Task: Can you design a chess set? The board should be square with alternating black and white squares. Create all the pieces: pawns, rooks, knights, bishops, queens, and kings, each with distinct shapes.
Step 3304:
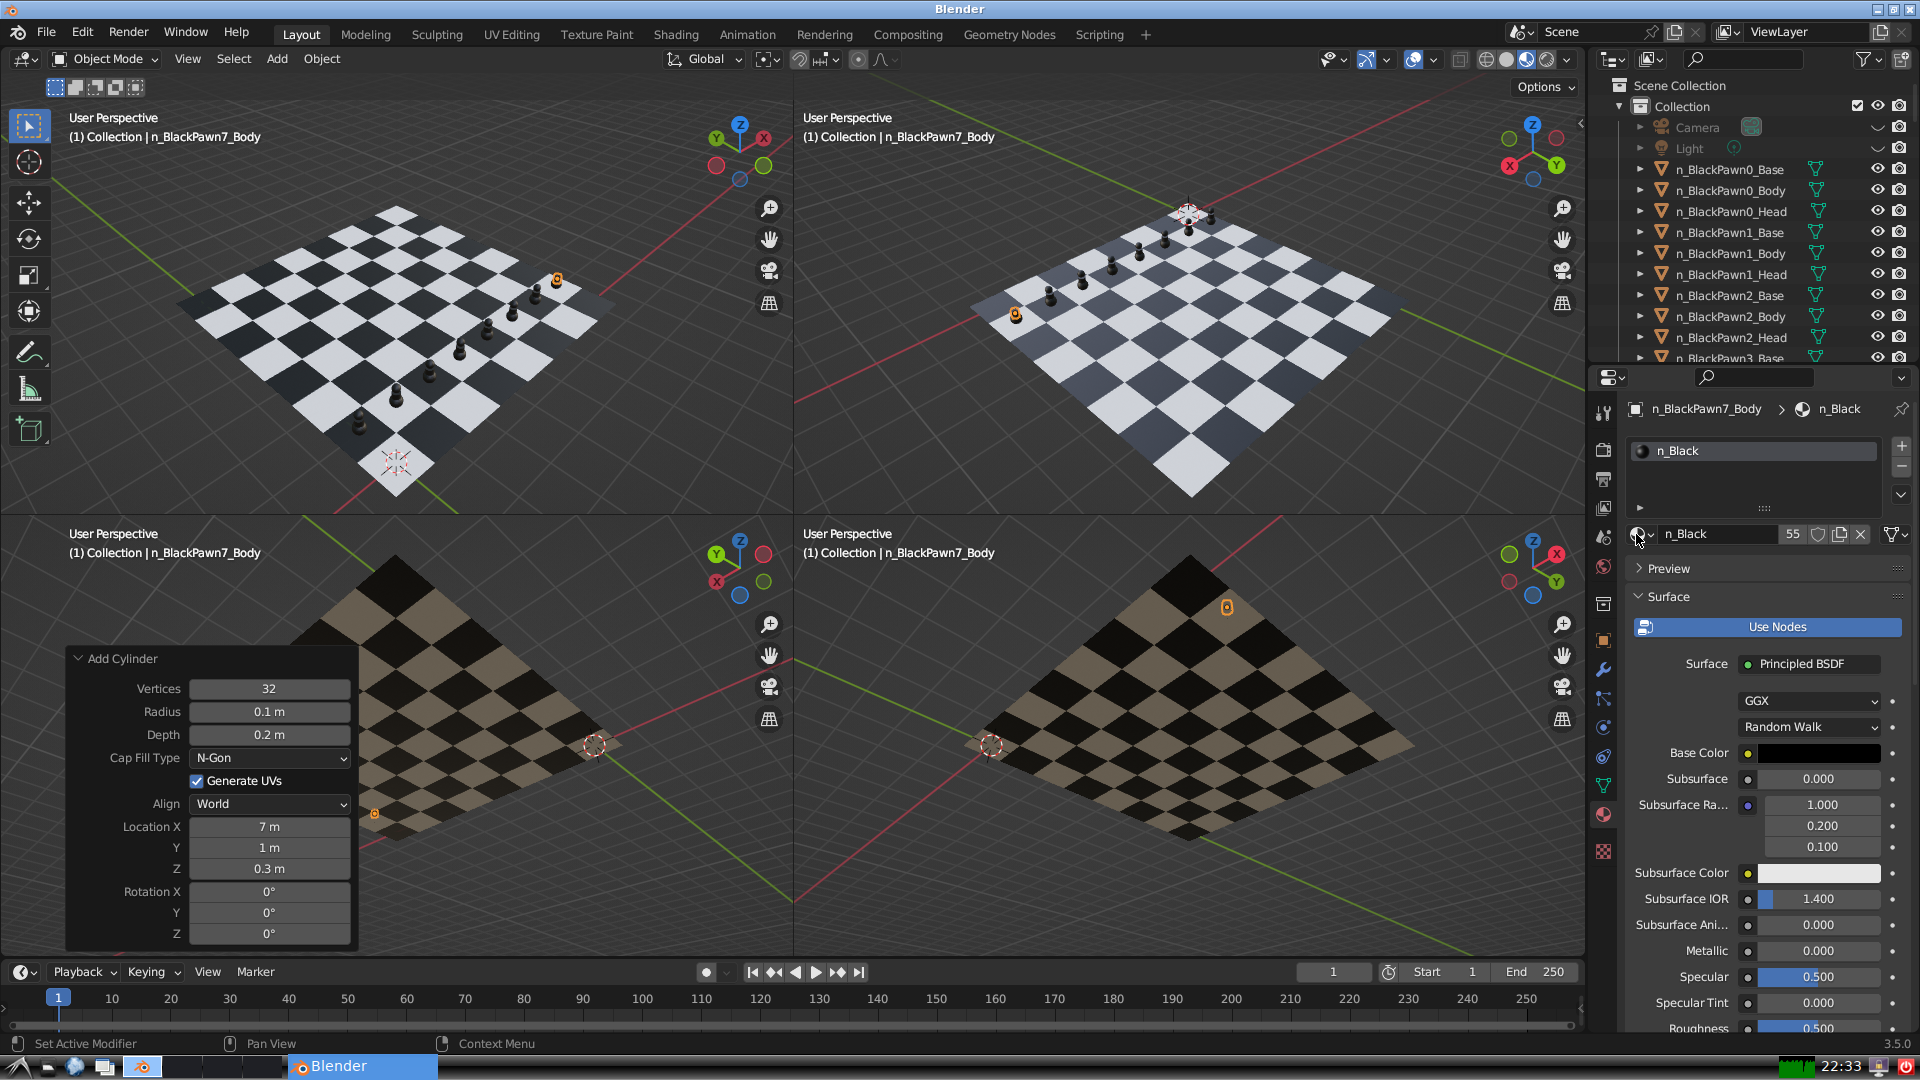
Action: {"mouse_move": [278, 58]}